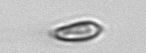
Label: Chrysochromulina